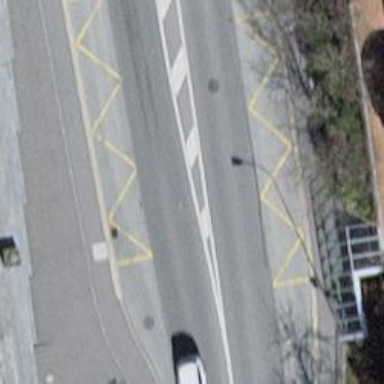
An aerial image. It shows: Public transport stop position.